Question:
I am fairly new to java and I have a class 'Products' that is 'Serializable'. I do not know what I did, but my programs stopped working and gave me this error :
'''
Exception in thread "main" java.io.InvalidClassException: cockeb.Product;
local class incompatible: stream classdesc serialVersionUID = 1288455942608122525,
local class serialVersionUID = -558553967080513790
at java.io.ObjectStreamClass.initNonProxy(ObjectStreamClass.java:616)
at java.io.ObjectInputStream.readNonProxyDesc(ObjectInputStream.java:1829)
at java.io.ObjectInputStream.readClassDesc(ObjectInputStream.java:1713)
at java.io.ObjectInputStream.readOrdinaryObject(ObjectInputStream.java:1986)
at java.io.ObjectInputStream.readObject0(ObjectInputStream.java:1535)
at java.io.ObjectInputStream.readObject(ObjectInputStream.java:422)
at java.util.ArrayList.readObject(ArrayList.java:791)
at sun.reflect.NativeMethodAccessorImpl.invoke0(Native Method)
at sun.reflect.NativeMethodAccessorImpl.invoke(NativeMethodAccessorImpl.java:62)
at sun.reflect.DelegatingMethodAccessorImpl.invoke(DelegatingMethodAccessorImpl.java:43)
at java.lang.reflect.Method.invoke(Method.java:498)
at java.io.ObjectStreamClass.invokeReadObject(ObjectStreamClass.java:1058)
at java.io.ObjectInputStream.readSerialData(ObjectInputStream.java:2122)
at java.io.ObjectInputStream.readOrdinaryObject(ObjectInputStream.java:2013)
at java.io.ObjectInputStream.readObject0(ObjectInputStream.java:1535)
at java.io.ObjectInputStream.readObject(ObjectInputStream.java:422
'''
I searched around and found ways to declare it, but that doesn't help me right now. I even went as far as opening a new project and just copying the text in each class from the non working project and pasting it in the new project, but i still get the same error. I am getting this error across all of my projects (they use the same 'Serializable' class) I need to know what i did to do this so it doesn't happen again, and what i can do to fix it. I already tried to declare the 'serialversionUID' and that did not work.
'''
package cockeb;
import java.io.Serializable;
import java.math.BigDecimal;
public class Product implements Comparable<Product>, Serializable {
private String upc;
private String shortDetails;
private String longDetails;
private BigDecimal price;
private Integer stock;
public String getUpc() {
return upc;
}
public void setUpc(String upc) {
this.upc = upc;
}
public String getShortDetails() {
return shortDetails;
}
public void setShortDetails(String shortDetails) {
this.shortDetails = shortDetails;
}
public String getLongDetails() {
return longDetails;
}
public void setLongDetails(String longDetails) {
this.longDetails = longDetails;
}
public BigDecimal getPrice() {
return price;
}
public void setPrice(BigDecimal price) {
this.price = price;
}
public Integer getStock() {
return stock;
}
public void setStock(Integer stock) {
this.stock = stock;
}
@Override
public int compareTo(Product t) {
return this.getUpc().compareTo(t.getUpc());
}
}
'''
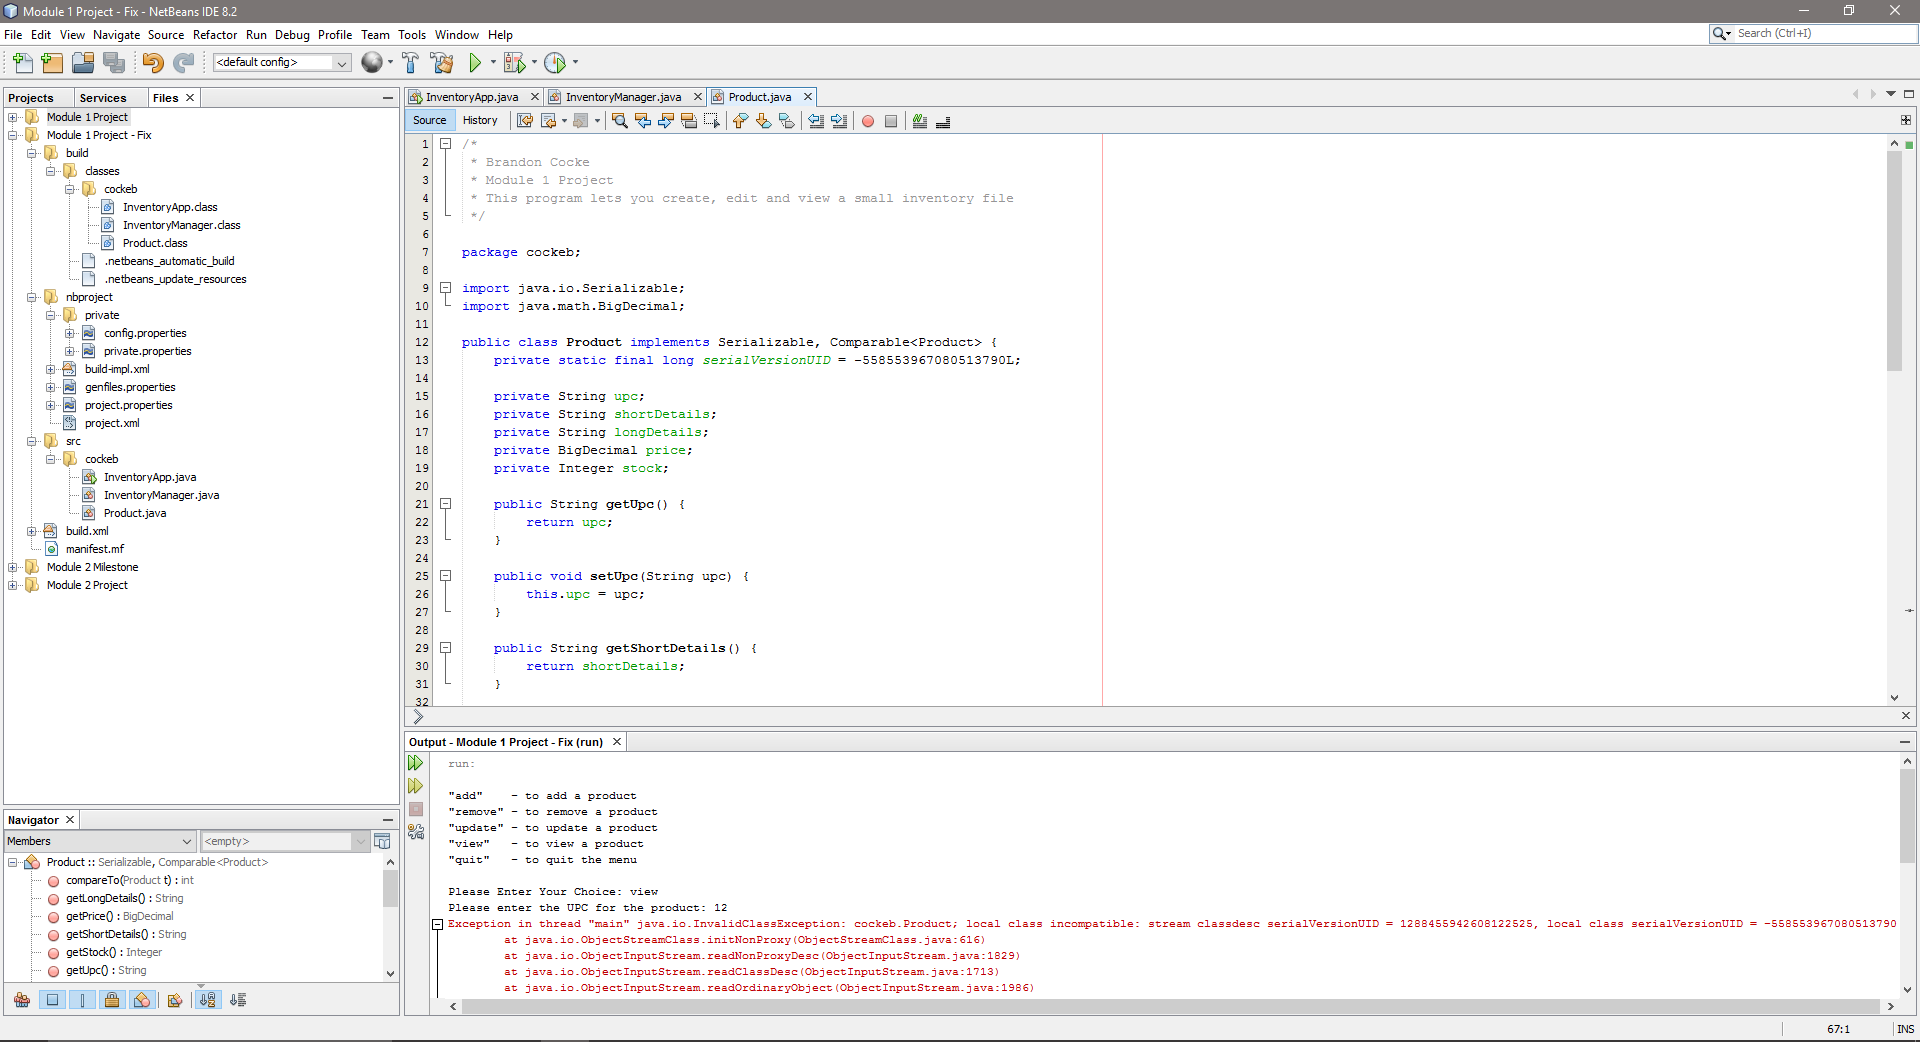
Answer: Put this line in your class and everything should be ok!
'''
private static final long serialVersionUID = -558553967080513790L;
'''
That's because you implements 'Serializable' interface in the 'Product' class and if you do not define 'serialVersionUID' in the specific class, there's no guarantee that different machines use the same id also in different versions of class the autogenerated serialVersionUIDs will also be different.
Actually
Read this -- Serializable interface's docs:
> If a serializable class does not explicitly declare a
serialVersionUID, then the serialization runtime will calculate a
default serialVersionUID value for that class based on various aspects
of the class, as described in the Java(TM) Object Serialization
Specification. However, it is strongly recommended that all
serializable classes explicitly declare serialVersionUID values, since
the default serialVersionUID computation is highly sensitive to class
details that may vary depending on compiler implementations, and can
thus result in unexpected InvalidClassExceptions during
deserialization. Therefore, to guarantee a consistent serialVersionUID
value across different java compiler implementations, a serializable
class must declare an explicit serialVersionUID value. It is also
strongly advised that explicit serialVersionUID declarations use the
private modifier where possible, since such declarations apply only to
the immediately declaring class--serialVersionUID fields are not
useful as inherited members. Array classes cannot declare an explicit
serialVersionUID, so they always have the default computed value, but
the requirement for matching serialVersionUID values is waived for
array classes.
Good Luck!